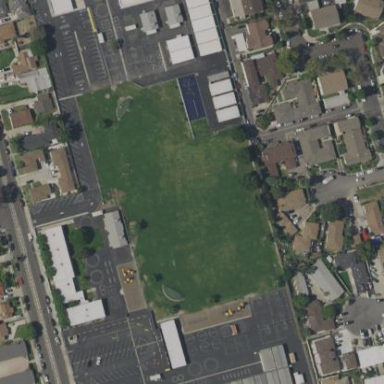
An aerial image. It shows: School.